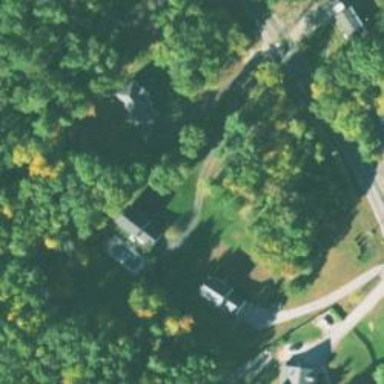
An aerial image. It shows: Driveway.